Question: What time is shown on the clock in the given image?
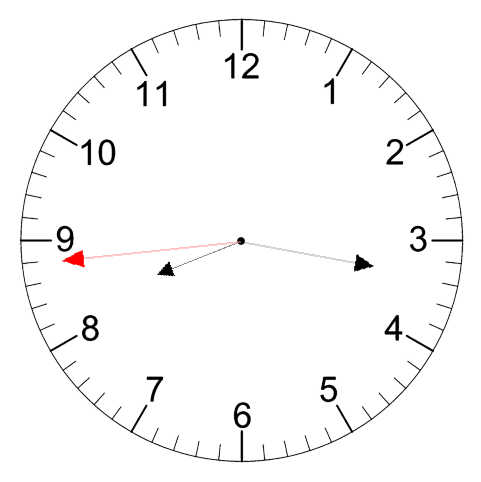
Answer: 08:16:44